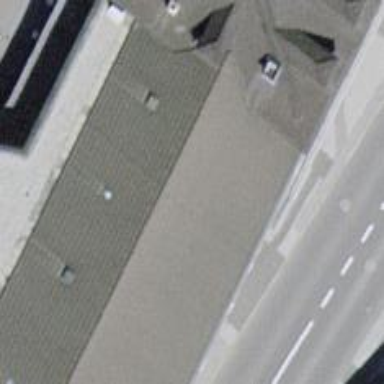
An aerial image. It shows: Supermarket.